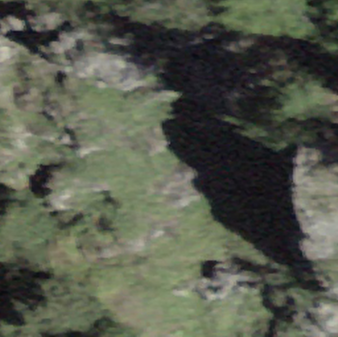
Label: bouldering_area